Question: I am trying to populate a jqGrid search form using a SELECT element. In the colModel for the interested column I have
'''
searchoptions: {
dataUrl: '<%: Url.Content("~/Contact/GetCustomers") %>',
buildSelect: function (response) {
var theSelect = "<select>";
$.each(response, function (i, data) {
theSelect += '<option value="' + data.Value + '">' + data.Text + '</option';
});
theSelect += "</select>";
},
sopt: ['eq', 'ne']
}
'''
the remote method GetCustomers return a json result formatted as
'''
[{"Selected":false,"Text":"David Gilmour","Value":"10"},
{"Selected":false,"Text":"Eric Clapton","Value":"26961"},
{"Selected":false,"Text":"Joan Baetz","Value":"26972"}]
'''
but with the code that I have used for the each function I am getting the following error

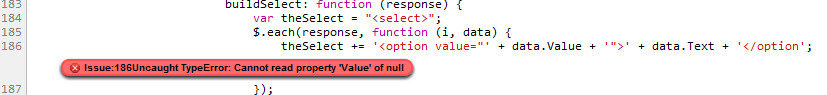
Answer: Since (according to your comment above) you're getting the 'XMLHttpRequest' object, you need to parse its response text.
'''
var parsed = $.parseJSON( response.responseText );
$.each( parsed, function(...
'''
Or modify the code that is passing the response to pass just the response text, or the parsed result.